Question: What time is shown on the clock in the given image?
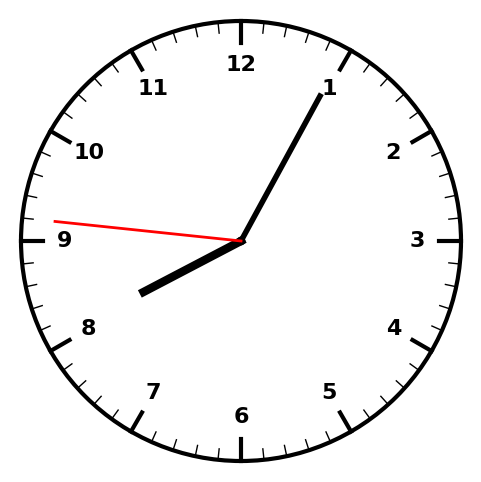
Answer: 08:04:46